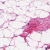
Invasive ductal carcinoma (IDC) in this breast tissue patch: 0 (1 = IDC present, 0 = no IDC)